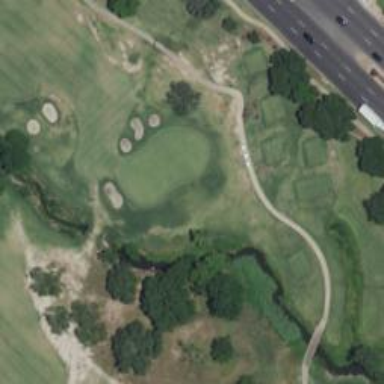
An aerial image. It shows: View of golf hole.